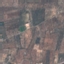
Land use / land cover: PermanentCrop